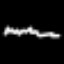
Label: squiggle